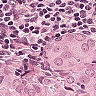
Metastatic tissue present: yes